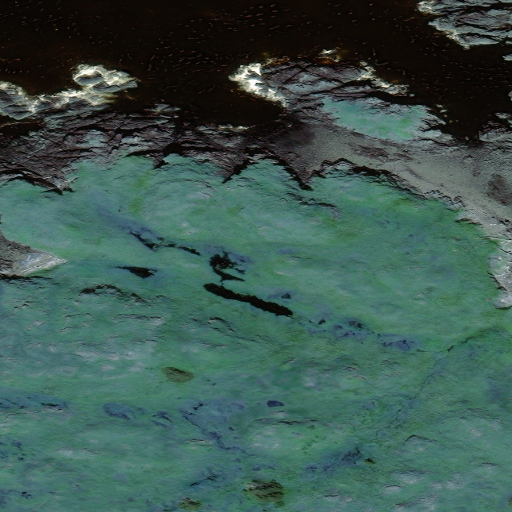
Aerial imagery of island in Alaska named Perevalnie Islands containing only unknown